Question: Hi i have two column any idea what to do?
i tried this query instead it deleted row that has values and i don't want it to delete row 678 with 1960 :
'''
delete TableD
from Year
Where A = 678 AND B = '\N'
'''

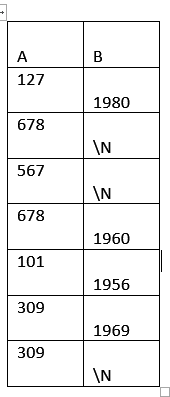
Answer: '''
delete from TableD tD
where tD.B = '\N'
'''
if youre trying to delete rows with \n in column B